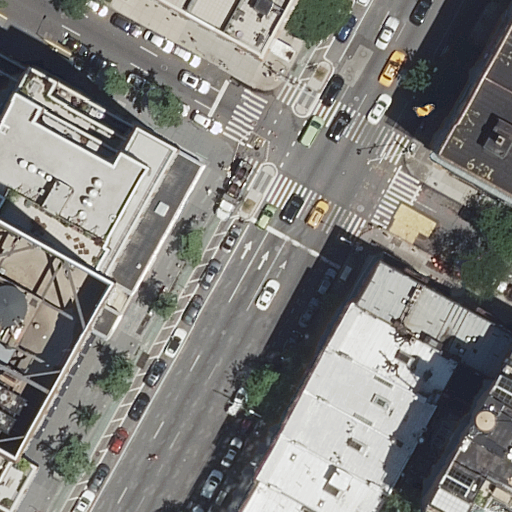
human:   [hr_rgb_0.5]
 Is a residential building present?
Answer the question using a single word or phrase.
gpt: yes

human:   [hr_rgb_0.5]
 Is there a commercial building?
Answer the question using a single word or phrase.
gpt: no

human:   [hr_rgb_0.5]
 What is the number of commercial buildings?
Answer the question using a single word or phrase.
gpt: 0

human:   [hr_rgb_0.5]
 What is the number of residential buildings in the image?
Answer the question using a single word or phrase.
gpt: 11

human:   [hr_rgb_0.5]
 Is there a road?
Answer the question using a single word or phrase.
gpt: yes

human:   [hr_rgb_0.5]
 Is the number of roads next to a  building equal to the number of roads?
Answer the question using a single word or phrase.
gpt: yes

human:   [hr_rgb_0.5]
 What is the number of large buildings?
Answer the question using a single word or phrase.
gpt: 1

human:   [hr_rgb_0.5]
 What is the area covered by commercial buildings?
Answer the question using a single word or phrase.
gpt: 0m2

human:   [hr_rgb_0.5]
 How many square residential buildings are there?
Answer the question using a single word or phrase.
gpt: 0

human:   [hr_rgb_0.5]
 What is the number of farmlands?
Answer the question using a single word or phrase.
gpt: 0

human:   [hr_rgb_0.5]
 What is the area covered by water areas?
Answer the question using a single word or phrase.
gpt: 0m2

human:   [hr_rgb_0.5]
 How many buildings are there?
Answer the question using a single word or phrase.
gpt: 11

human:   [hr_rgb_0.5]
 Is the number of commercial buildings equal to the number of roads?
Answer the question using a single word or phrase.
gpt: no

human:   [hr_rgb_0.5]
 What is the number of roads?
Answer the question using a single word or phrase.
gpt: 13

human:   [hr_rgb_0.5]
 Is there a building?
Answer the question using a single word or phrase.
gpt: yes

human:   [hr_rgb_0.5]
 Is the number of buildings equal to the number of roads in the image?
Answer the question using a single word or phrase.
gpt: no

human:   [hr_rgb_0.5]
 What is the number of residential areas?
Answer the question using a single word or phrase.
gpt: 0

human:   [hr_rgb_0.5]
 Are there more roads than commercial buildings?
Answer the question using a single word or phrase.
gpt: yes

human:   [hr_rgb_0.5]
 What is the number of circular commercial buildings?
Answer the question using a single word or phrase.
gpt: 0

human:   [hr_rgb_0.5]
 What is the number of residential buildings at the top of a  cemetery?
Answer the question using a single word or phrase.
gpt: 0

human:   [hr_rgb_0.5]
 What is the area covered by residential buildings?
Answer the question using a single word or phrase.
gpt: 3482m2

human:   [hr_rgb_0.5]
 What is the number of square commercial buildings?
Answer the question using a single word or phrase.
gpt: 0

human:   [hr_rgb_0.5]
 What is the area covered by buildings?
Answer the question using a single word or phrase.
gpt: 3482m2

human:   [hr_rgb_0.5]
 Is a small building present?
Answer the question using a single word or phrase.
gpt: yes

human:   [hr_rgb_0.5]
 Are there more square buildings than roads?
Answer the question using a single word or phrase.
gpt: no

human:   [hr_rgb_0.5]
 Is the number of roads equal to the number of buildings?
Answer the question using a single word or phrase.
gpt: no

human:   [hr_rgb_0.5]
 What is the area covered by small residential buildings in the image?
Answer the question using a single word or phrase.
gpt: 46m2

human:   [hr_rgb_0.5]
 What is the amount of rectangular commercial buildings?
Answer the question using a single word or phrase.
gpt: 0

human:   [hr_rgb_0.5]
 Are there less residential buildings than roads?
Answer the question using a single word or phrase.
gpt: yes

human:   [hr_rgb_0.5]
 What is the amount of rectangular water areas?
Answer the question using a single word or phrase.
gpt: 0

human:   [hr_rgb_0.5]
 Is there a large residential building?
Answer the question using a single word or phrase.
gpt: yes

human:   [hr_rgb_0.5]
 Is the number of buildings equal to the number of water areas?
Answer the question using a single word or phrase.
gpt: no

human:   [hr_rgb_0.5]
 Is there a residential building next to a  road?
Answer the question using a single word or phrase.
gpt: yes

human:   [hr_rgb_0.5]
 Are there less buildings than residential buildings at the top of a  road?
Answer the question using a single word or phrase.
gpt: no

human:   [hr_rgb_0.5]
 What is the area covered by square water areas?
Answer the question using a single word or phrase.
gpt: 0m2

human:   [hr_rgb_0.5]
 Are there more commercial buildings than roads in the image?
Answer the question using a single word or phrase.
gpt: no

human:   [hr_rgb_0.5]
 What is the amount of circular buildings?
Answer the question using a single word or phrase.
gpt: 0

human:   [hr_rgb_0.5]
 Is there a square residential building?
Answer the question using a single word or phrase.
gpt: no

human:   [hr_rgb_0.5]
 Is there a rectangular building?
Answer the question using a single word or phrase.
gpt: yes

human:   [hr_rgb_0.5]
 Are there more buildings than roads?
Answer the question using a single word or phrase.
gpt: no

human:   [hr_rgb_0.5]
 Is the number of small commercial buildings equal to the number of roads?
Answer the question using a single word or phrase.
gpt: no

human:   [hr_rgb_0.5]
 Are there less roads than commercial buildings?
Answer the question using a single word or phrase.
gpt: no

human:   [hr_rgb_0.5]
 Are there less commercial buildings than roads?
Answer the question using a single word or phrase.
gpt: yes

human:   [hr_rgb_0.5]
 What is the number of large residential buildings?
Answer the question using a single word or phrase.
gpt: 1

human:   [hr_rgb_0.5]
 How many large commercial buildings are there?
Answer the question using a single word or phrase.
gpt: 0

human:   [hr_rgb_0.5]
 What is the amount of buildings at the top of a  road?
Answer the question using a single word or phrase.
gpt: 3

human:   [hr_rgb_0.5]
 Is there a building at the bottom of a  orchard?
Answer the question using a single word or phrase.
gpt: no

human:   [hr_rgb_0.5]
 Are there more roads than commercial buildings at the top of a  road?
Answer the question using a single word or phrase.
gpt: yes

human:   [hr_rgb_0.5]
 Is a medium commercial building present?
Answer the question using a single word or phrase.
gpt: no

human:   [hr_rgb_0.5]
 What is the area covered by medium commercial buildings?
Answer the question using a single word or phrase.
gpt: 0m2

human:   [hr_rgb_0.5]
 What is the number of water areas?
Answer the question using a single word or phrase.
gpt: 0

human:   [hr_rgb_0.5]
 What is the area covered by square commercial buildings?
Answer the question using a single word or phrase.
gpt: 0m2

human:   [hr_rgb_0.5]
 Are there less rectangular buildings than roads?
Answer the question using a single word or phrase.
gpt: yes

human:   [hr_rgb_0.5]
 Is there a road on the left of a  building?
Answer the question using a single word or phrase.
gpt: yes

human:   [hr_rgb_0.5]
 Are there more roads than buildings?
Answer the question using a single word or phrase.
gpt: yes

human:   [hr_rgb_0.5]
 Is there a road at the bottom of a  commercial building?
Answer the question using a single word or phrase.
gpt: no

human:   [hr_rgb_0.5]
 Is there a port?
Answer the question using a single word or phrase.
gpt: no

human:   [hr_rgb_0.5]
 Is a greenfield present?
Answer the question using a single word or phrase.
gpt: no

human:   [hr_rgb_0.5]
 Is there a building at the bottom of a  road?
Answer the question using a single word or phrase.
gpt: yes

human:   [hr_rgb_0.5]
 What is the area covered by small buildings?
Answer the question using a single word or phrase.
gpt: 46m2

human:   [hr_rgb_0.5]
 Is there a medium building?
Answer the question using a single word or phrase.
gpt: yes

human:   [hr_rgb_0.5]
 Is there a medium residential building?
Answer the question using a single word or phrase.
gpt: yes

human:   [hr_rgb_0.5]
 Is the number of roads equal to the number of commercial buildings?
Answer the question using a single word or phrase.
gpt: no

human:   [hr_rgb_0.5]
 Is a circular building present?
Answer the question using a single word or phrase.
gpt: no